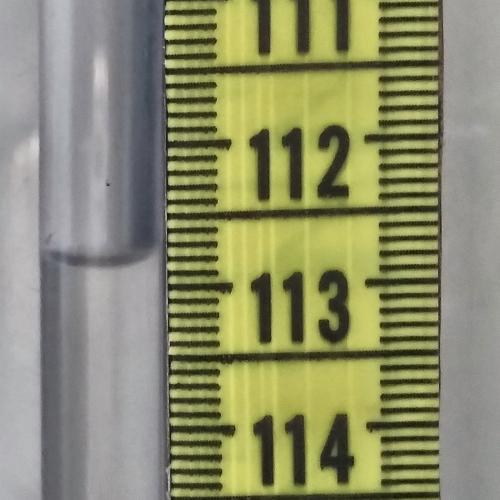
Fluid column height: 112.8 cm